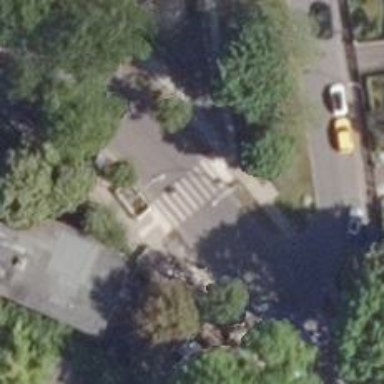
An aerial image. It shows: Marked footway crossing with zebra crossing designation.